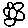
Label: flower